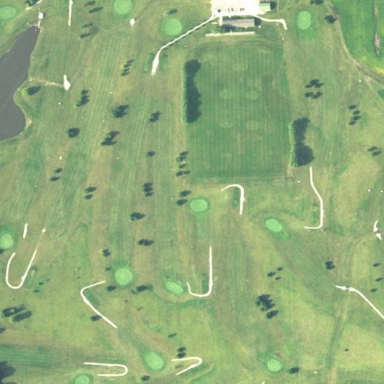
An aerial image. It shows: Golf course.